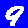
Digit: 9